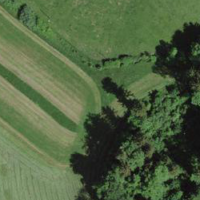
EUNIS habitat code: 44
Species observed at this site:
Euonymus europaeus